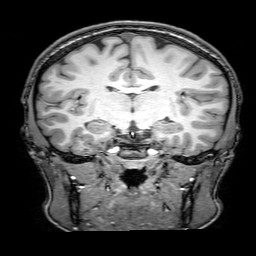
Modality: T1w
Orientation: sagittal